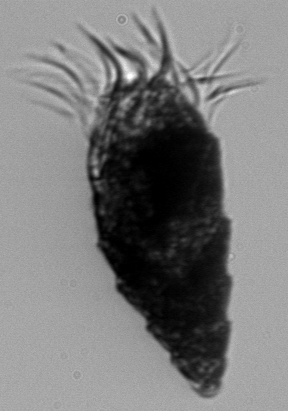
Label: Laboea_strobila